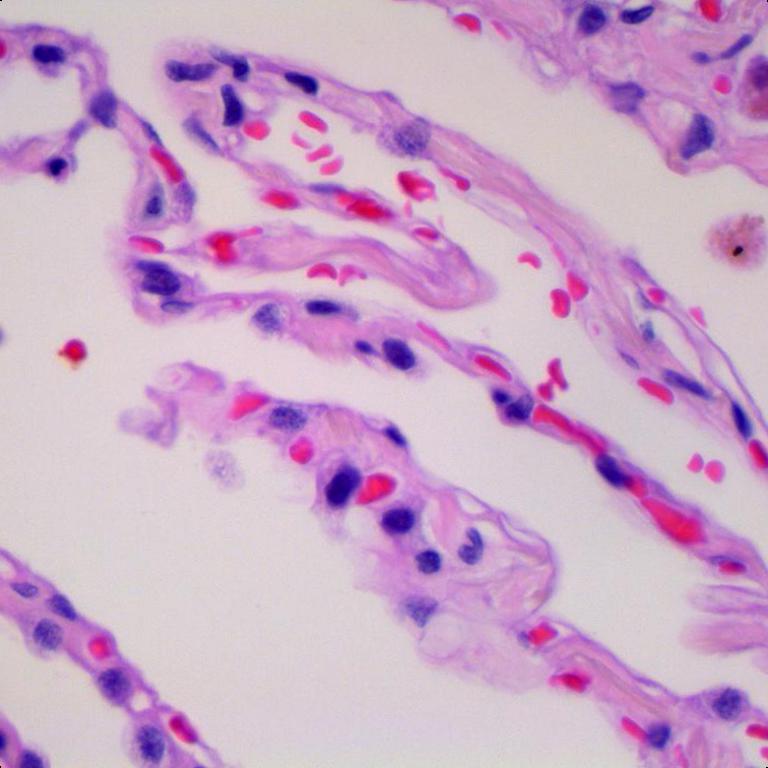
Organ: lung
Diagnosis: benign